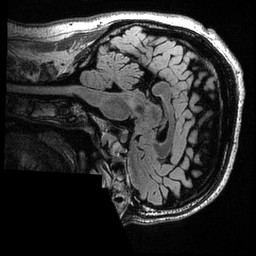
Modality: T2w
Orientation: sagittal
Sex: male
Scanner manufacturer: ge
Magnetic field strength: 3 T
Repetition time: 6 s
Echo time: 0.1292 s